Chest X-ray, AP view. Patient: 33 years old, sex M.
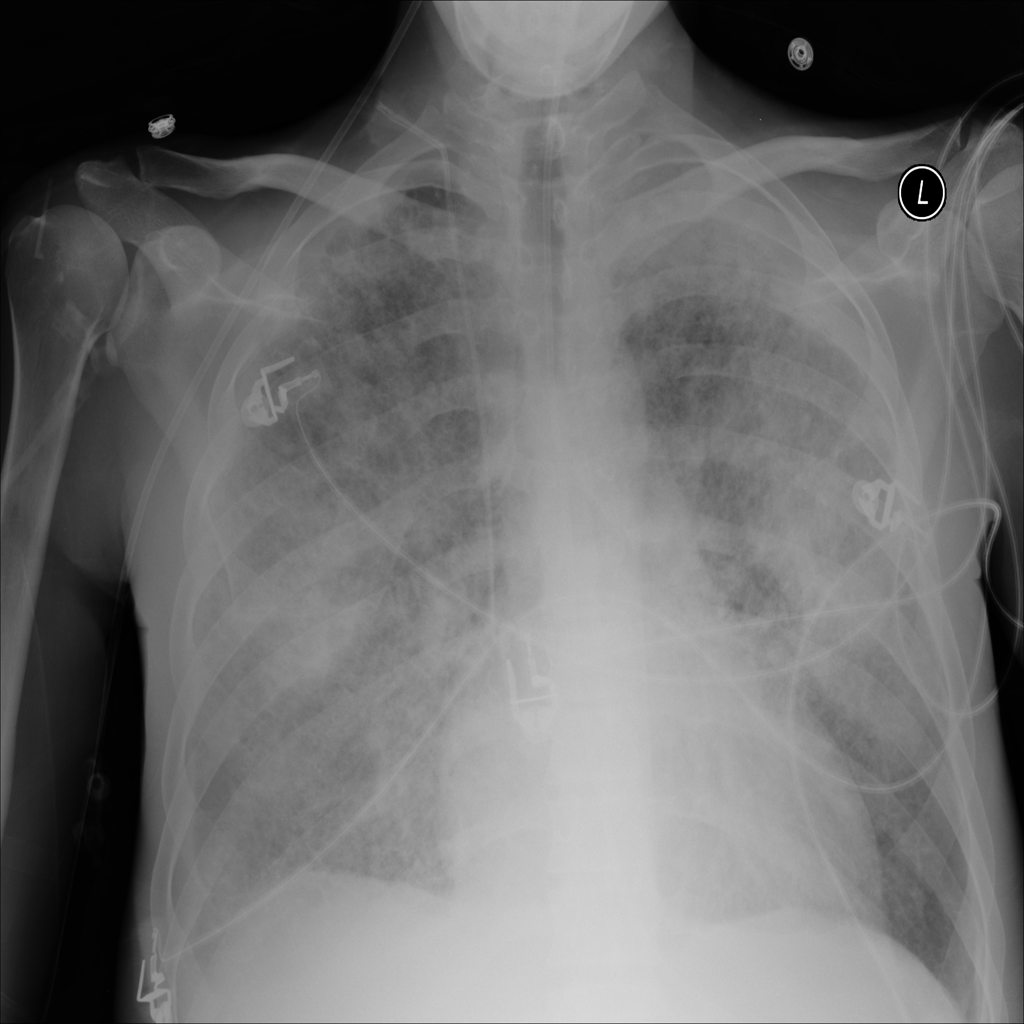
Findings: Atelectasis, Infiltration